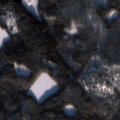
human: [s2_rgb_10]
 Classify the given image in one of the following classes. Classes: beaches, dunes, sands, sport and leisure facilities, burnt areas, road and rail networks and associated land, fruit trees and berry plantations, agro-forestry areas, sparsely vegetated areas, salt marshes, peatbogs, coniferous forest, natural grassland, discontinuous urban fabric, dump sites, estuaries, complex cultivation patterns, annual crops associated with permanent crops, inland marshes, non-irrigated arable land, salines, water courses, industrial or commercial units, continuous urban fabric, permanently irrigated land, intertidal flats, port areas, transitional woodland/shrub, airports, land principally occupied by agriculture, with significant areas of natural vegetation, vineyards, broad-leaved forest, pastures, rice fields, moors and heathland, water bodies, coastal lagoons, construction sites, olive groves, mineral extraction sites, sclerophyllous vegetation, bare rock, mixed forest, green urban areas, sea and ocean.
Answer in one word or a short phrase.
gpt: coniferous forest, mixed forest